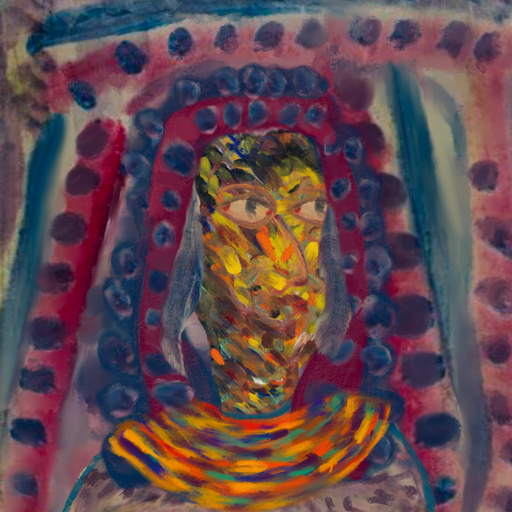
Background: HillGirl, Head And Neck Side: An_Impression, Face Side: GypsyMother, Bust: HillGirl, Hair Side: Hill_Girl, Head Accessory: Blank, Second Necklace: An_Impression_2, Necklace: Blank, Baby: Blank